Interaction volume radius: 10 \u00c5
Interaction volume height: 25 \u00c5
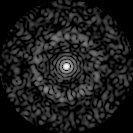
Disorder parameter: 0.8405